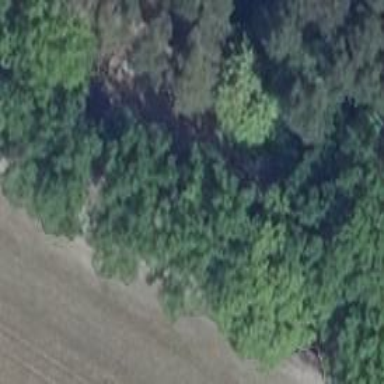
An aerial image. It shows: Row of deciduous broadleaved trees.